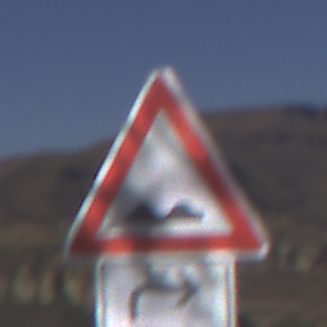
Verkehrszeichen: UnebeneFahrbahn
Zusatzzeichen unten: RichtungsangabeDurchPfeile5
Umgebung: Outdoor, Nature
Tageszeit: MorningAfternoon
Wetter: Clear
Licht: Natural
Jahreszeit: NotSpecified
Kontrast: HighContrast